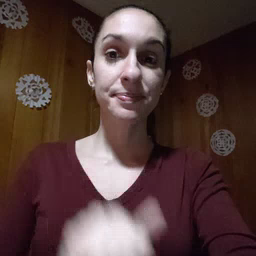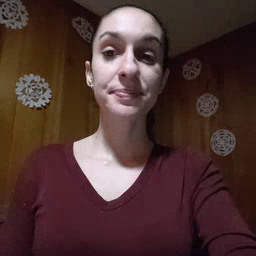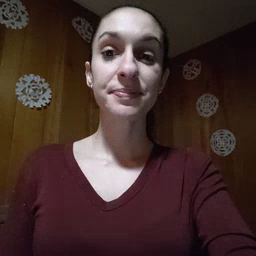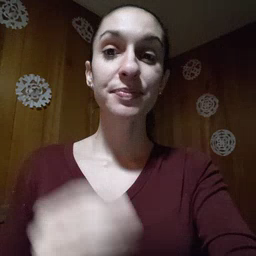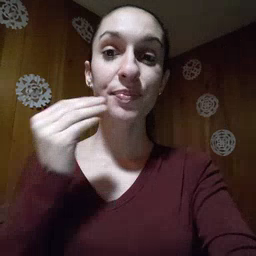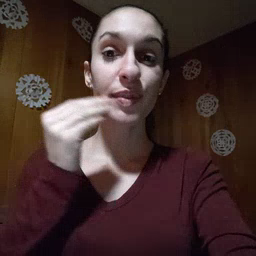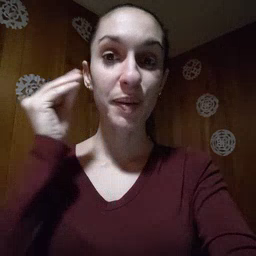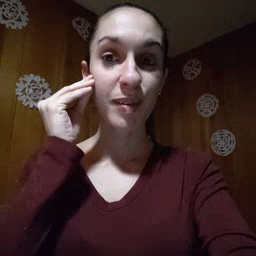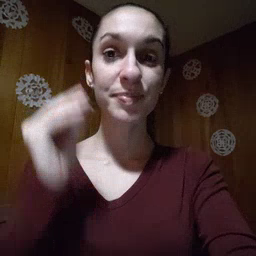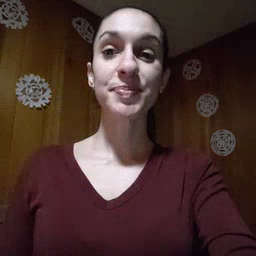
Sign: home